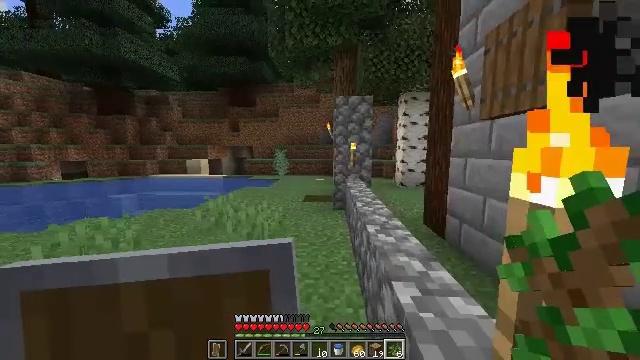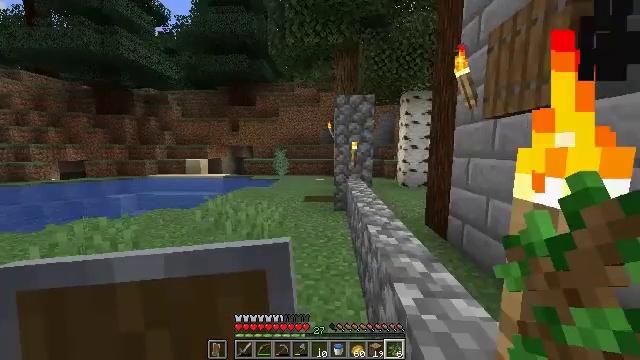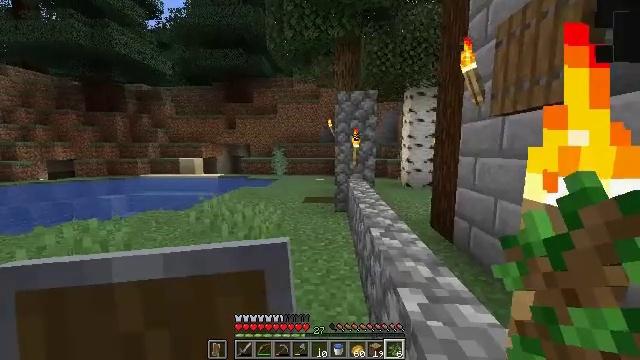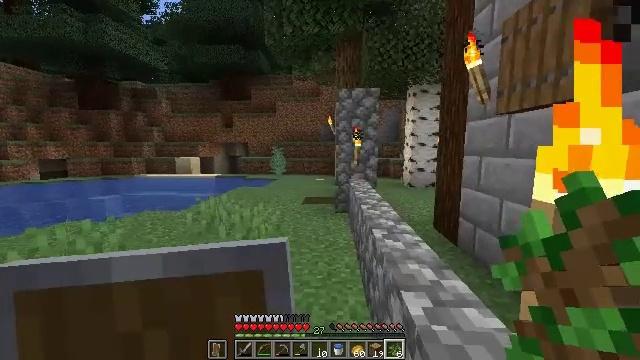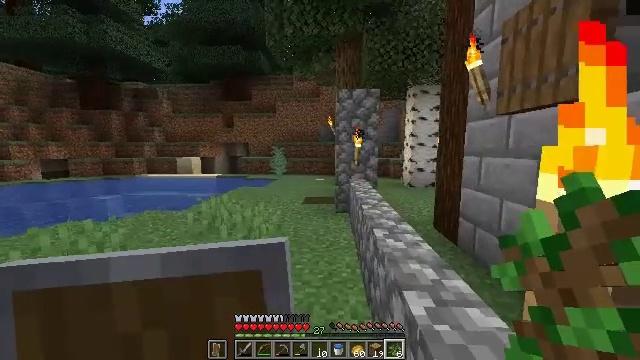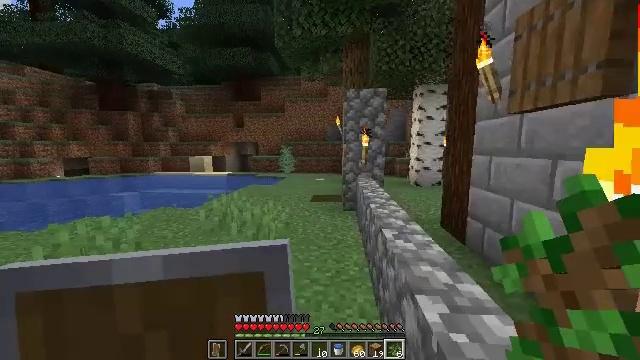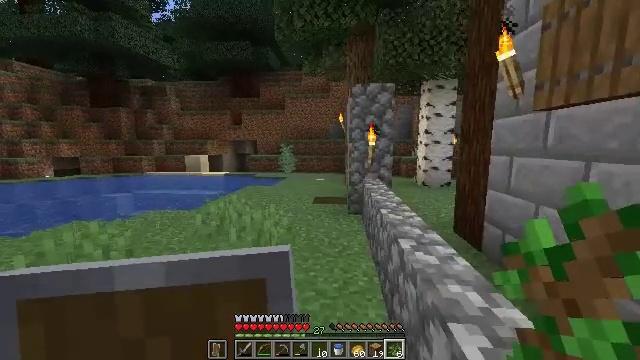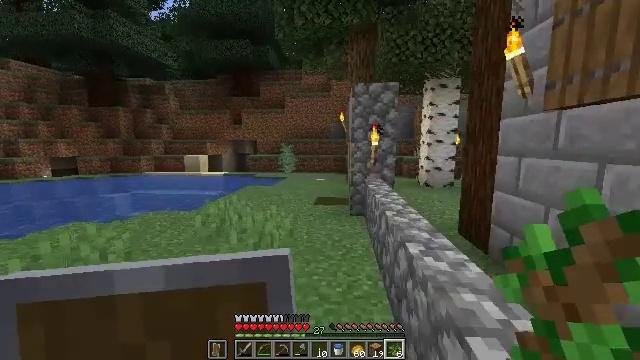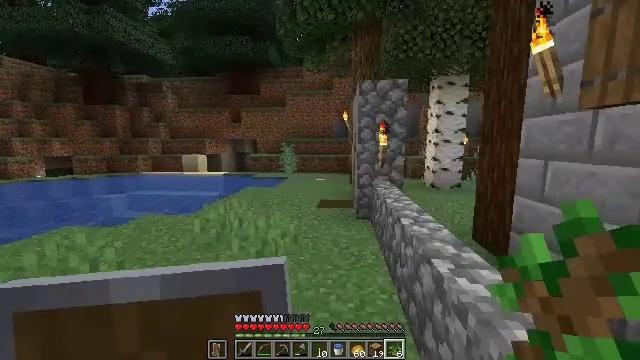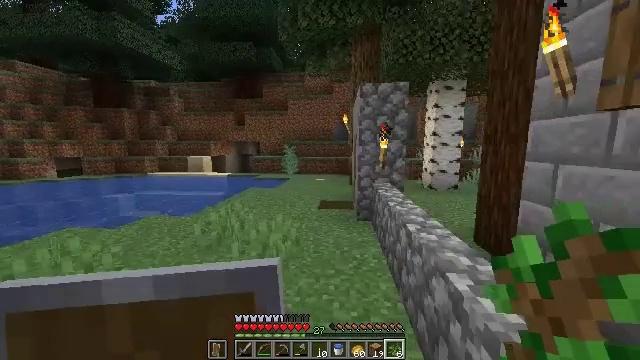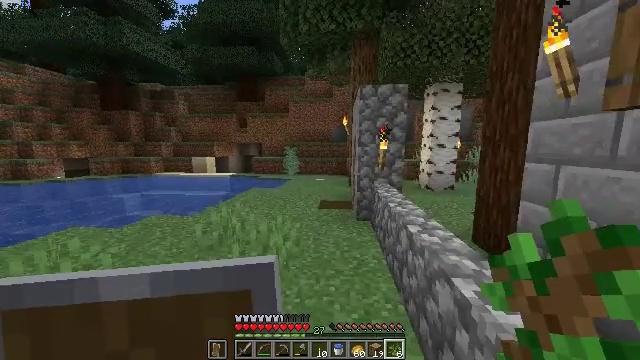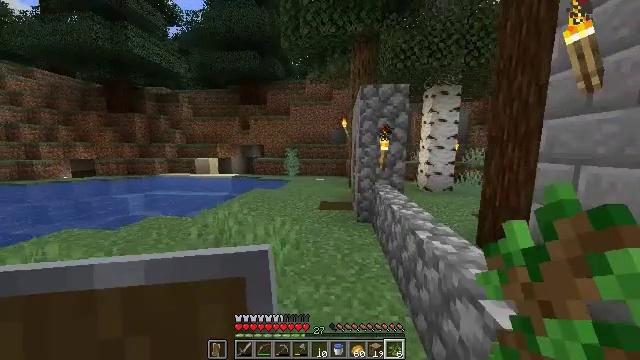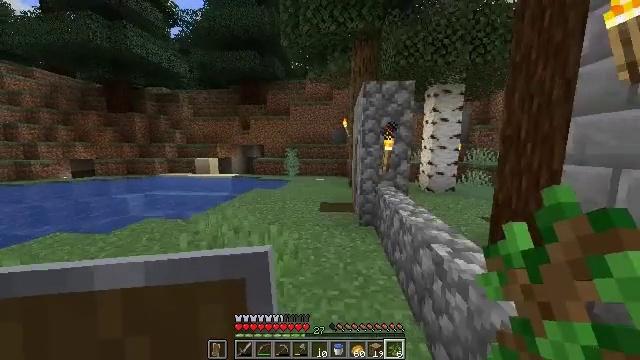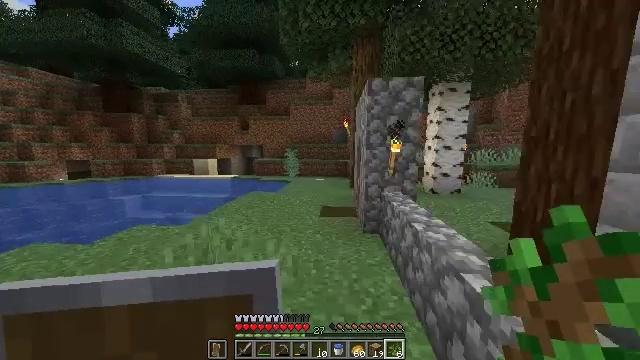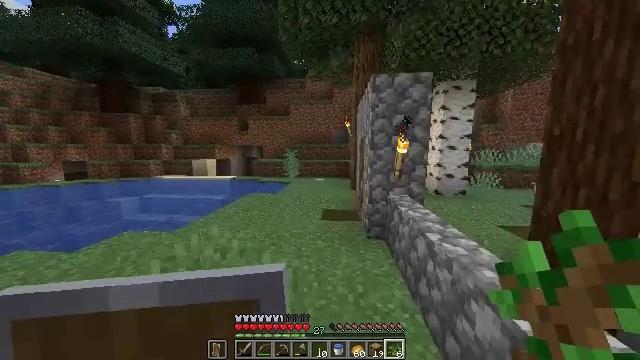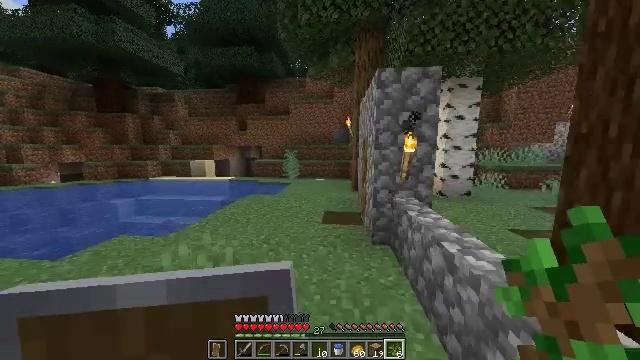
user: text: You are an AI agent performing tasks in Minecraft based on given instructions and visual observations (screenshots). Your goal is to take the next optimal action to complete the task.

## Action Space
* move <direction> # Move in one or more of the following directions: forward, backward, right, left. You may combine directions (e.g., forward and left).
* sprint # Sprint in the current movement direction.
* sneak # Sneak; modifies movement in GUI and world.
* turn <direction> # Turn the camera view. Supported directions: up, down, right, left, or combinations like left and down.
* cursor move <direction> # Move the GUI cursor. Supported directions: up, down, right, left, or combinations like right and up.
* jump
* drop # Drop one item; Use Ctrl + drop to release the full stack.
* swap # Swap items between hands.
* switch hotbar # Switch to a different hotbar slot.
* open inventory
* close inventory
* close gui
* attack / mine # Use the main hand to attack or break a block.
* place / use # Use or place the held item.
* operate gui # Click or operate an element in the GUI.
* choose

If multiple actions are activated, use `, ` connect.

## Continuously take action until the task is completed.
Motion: motion action
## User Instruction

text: Break the stripped spruce log.
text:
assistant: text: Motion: move forward
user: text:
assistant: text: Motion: move forward
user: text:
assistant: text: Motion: move forward
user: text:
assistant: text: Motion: move forward
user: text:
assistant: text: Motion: move forward, turn left
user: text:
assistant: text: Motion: move forward and move left
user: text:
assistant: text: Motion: move forward and move left
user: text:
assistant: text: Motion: move forward, sprint
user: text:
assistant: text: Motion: move forward, sprint
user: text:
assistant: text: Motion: move forward, sprint
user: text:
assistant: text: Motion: move forward, sprint
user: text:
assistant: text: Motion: move forward
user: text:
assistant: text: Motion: move forward
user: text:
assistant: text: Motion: move forward
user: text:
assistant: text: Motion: move forward
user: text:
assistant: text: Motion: move forward
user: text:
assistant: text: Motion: move forward
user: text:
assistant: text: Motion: move forward, turn right
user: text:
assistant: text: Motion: move forward, turn right and down
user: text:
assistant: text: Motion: move forward and move left, turn right and down
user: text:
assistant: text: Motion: move forward and move left, turn right and down
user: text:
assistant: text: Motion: move forward and move left, turn right and down
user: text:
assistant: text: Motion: move forward and move left, turn right and down
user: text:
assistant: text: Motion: move forward and move left, turn right and down
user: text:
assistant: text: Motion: move forward and move left, turn right and down
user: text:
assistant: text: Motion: move forward and move left, turn right and down
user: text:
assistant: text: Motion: move forward and move left, turn right
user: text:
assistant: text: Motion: move forward and move left, turn right
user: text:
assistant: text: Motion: move forward and move left, turn right
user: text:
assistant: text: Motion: move forward and move left, turn right